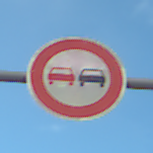
Verkehrszeichen: Ueberholverbot
Umgebung: Outdoor, Urban
Tageszeit: MorningAfternoon
Wetter: PartlyCloudy
Licht: Natural
Jahreszeit: NotSpecified
Kontrast: LowContrast